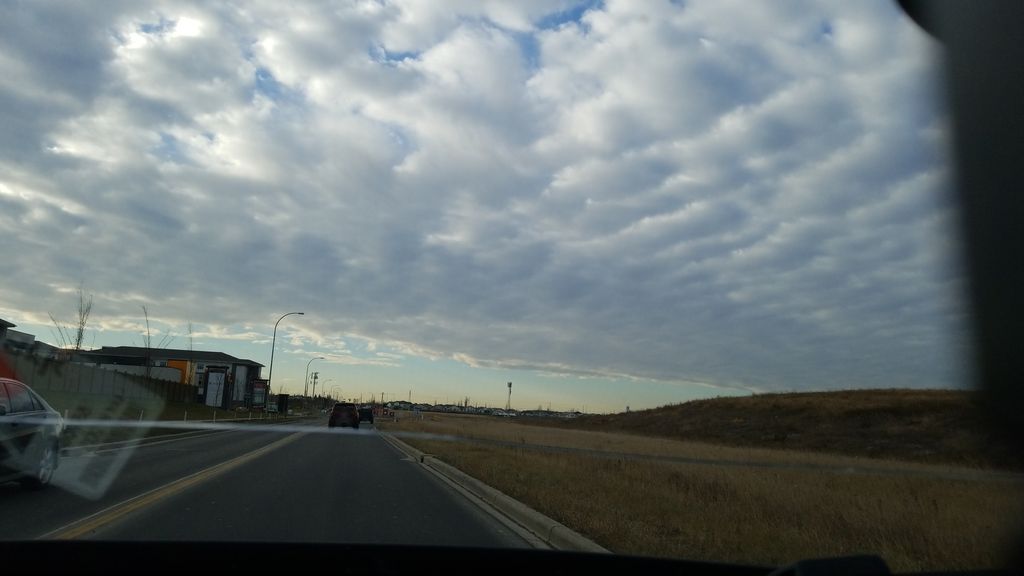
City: edmonton